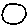
Label: circle